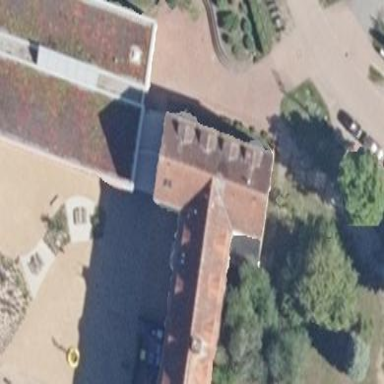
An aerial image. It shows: School building.